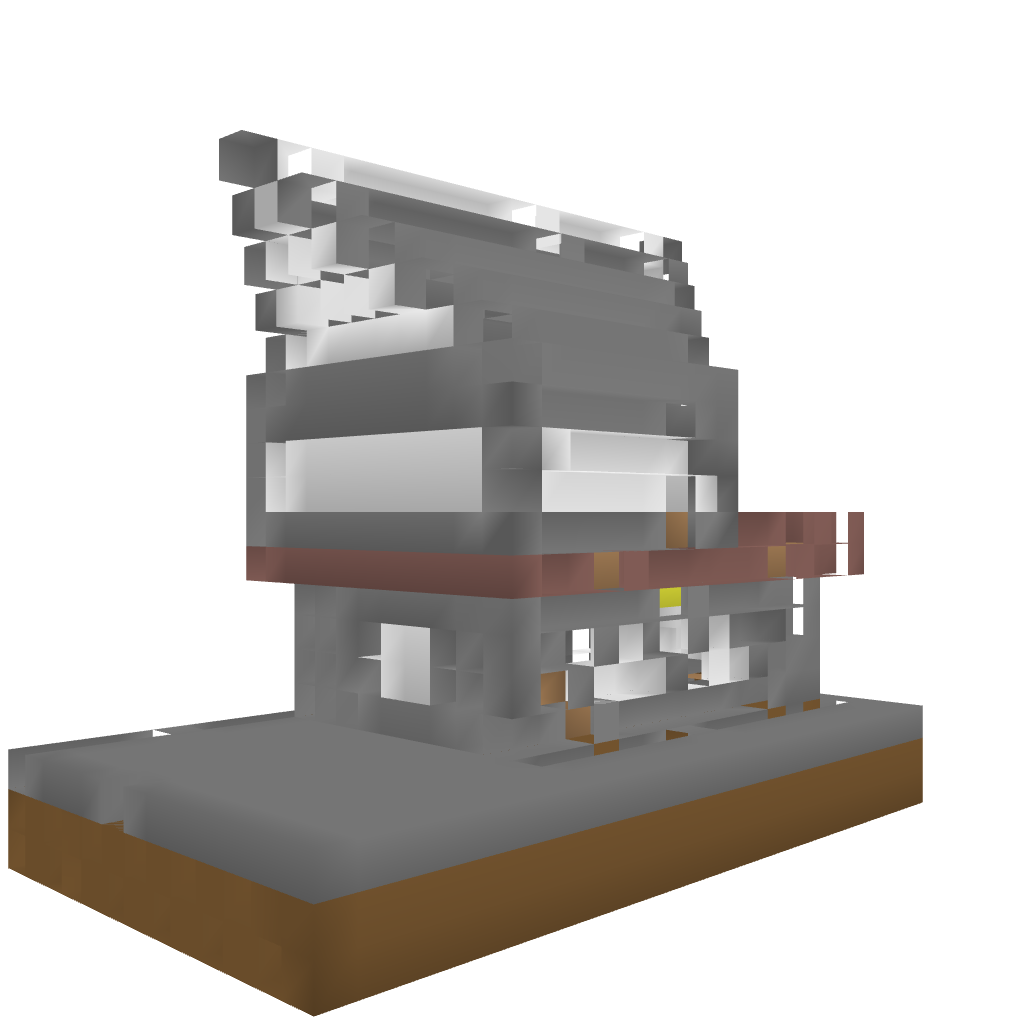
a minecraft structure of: Cozy Little House good quality